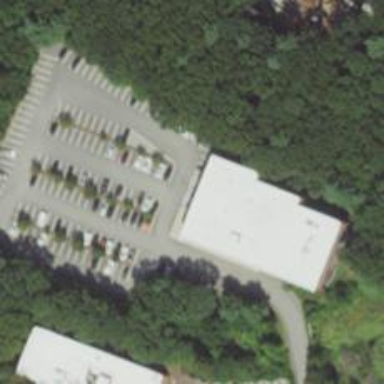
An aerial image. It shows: Parking space is available.